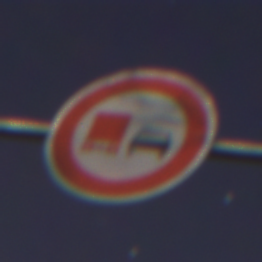
Verkehrszeichen: UeberholverbotKraftfahrzeuge
Umgebung: Outdoor, Suburban
Tageszeit: Night
Wetter: PartlyCloudy
Licht: Artificial
Jahreszeit: NotSpecified
Kontrast: HighContrast